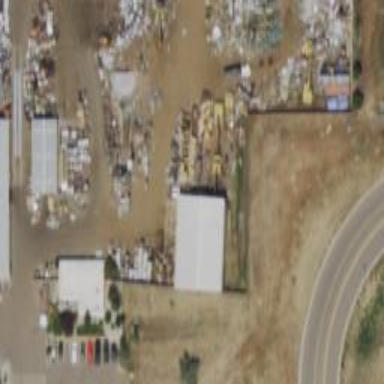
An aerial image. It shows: Recycling center for various types of waste.